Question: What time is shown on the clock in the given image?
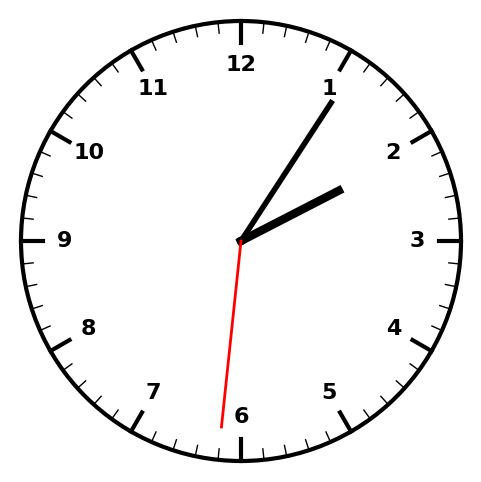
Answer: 02:05:31